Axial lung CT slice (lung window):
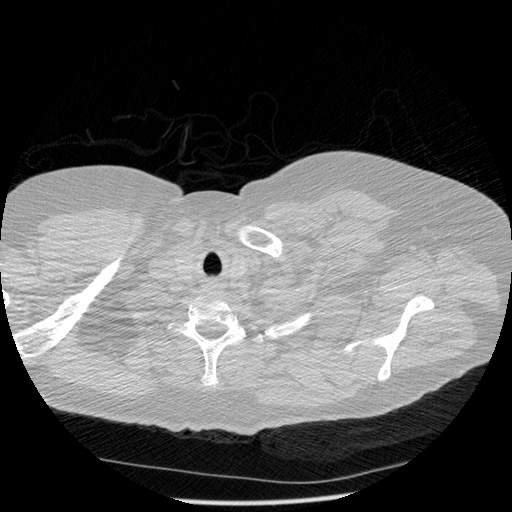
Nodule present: no